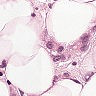
Metastatic tissue present: yes